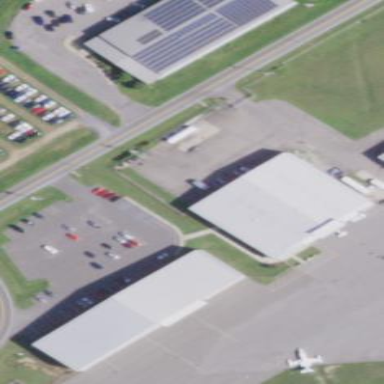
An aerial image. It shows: Hangar building at airport.